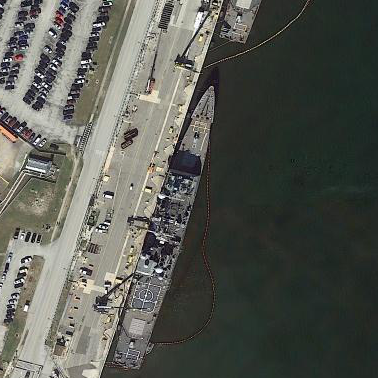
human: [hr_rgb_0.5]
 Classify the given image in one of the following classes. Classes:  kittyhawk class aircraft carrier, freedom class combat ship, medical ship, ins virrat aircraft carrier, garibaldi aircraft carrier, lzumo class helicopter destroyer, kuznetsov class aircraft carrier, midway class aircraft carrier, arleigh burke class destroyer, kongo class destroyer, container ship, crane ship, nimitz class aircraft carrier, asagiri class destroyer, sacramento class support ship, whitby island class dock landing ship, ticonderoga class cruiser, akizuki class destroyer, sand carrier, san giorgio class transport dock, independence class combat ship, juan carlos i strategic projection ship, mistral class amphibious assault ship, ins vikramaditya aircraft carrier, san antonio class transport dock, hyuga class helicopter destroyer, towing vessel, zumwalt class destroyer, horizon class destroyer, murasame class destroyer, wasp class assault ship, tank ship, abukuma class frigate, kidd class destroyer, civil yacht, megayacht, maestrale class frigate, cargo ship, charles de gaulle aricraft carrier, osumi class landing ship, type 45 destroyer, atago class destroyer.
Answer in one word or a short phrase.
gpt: Ticonderoga class cruiser